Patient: sex F, age 77
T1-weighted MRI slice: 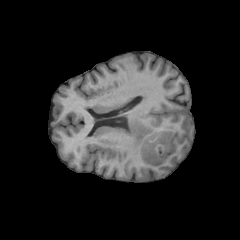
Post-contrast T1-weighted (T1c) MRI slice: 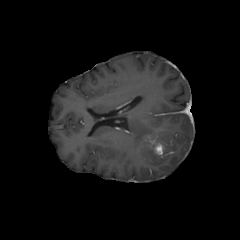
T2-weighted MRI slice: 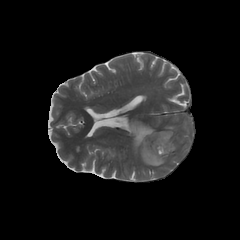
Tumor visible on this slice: yes
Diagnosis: Glioblastoma, IDH-wildtype
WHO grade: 4